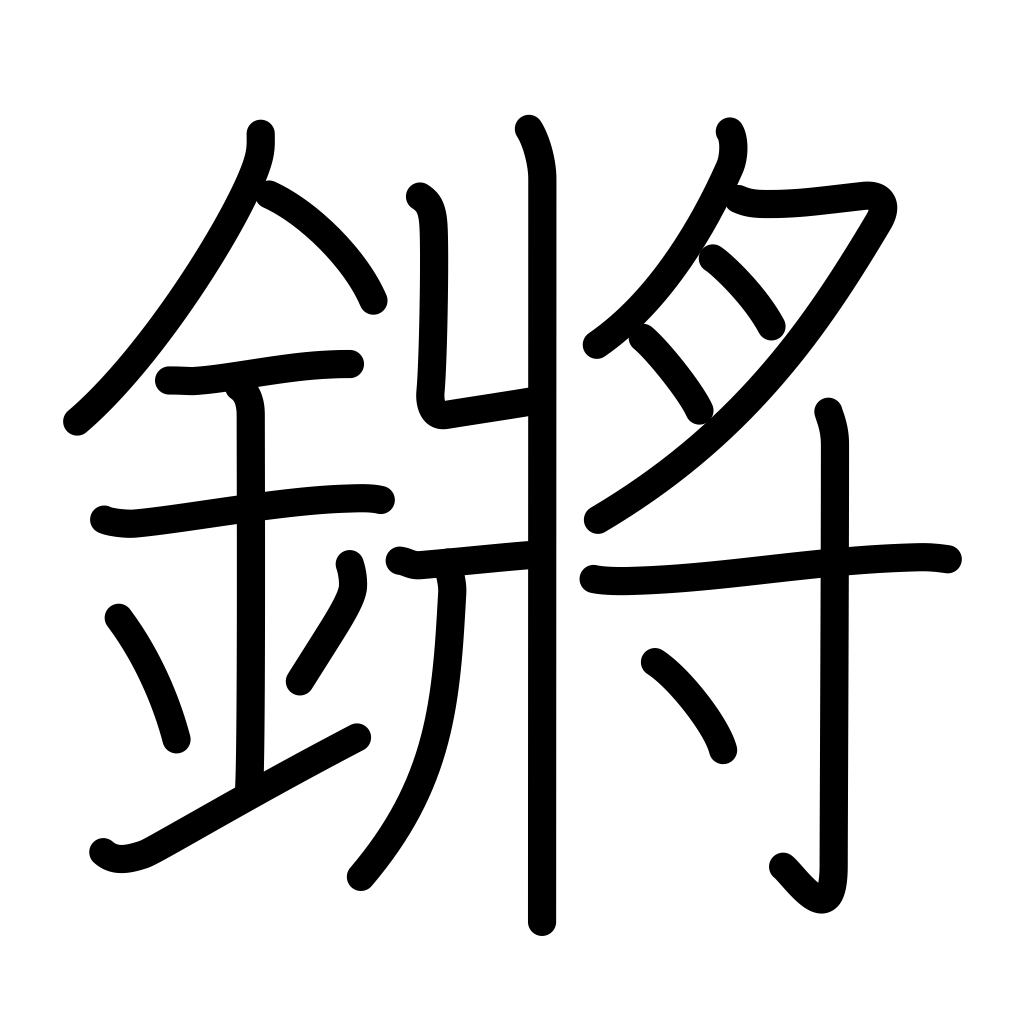
Meaning: tinkling of jade or metal pendants